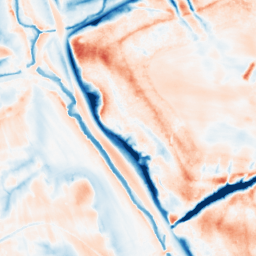
Category: multiscale
Decomposition family: dog_multiscale
Decomposition parameters: sigma_ratio: 1.6
n_scales: 6
base_sigma: 0.5
Upsampling method: regularized
Upsampling parameters: scale: 2
lambda_reg: 0.001
Upsampling scale: 2